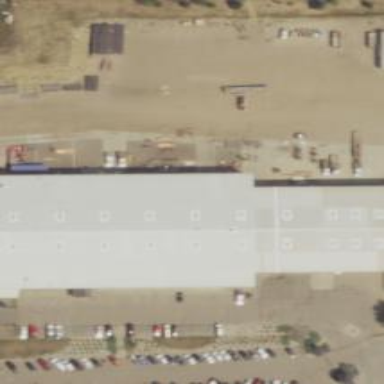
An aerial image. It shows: Industrial building.